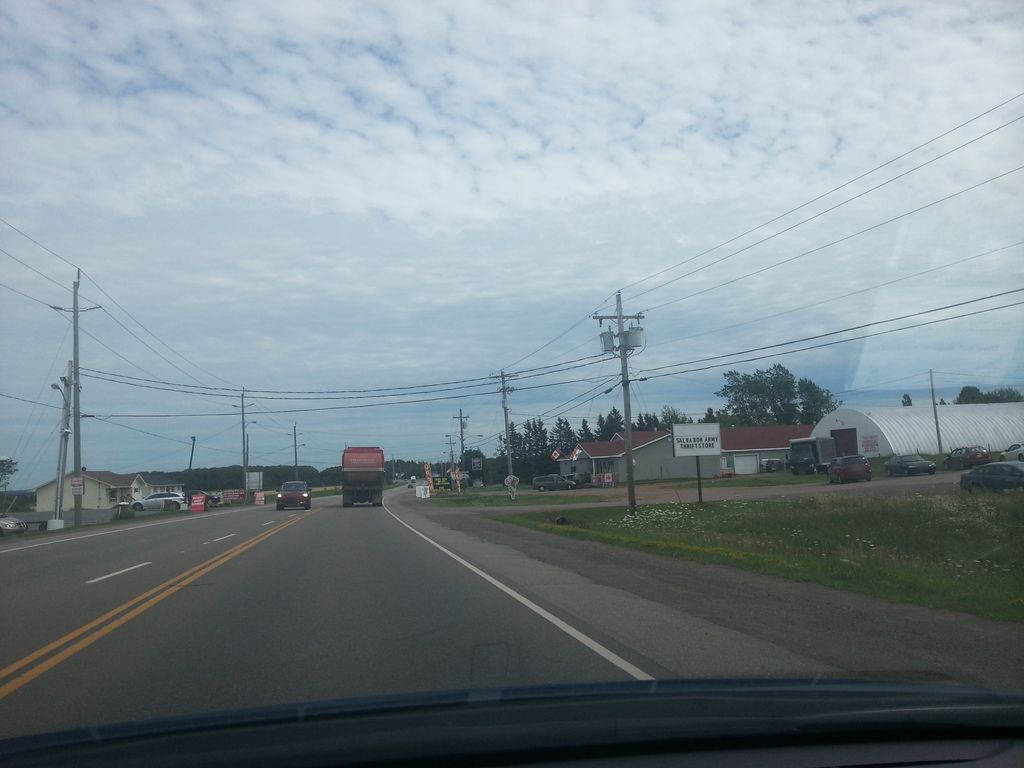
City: charlottetown